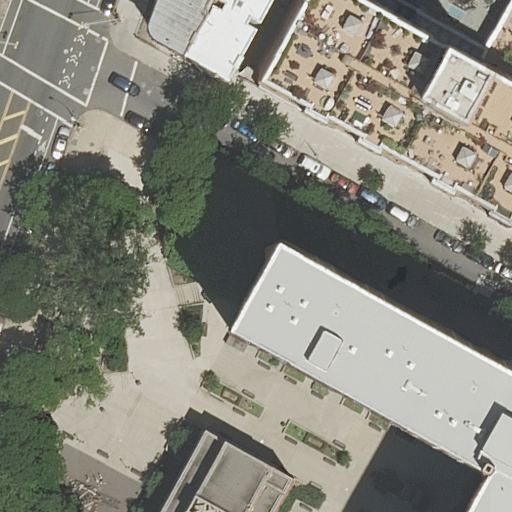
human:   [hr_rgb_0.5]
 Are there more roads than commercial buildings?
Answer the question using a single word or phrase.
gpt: yes

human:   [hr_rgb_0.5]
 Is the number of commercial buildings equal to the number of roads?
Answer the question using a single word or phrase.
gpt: no

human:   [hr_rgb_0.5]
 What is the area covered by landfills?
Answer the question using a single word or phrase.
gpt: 0m2

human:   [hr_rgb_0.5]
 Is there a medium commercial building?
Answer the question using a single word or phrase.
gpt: no

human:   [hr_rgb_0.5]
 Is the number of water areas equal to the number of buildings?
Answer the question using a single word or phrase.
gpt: no

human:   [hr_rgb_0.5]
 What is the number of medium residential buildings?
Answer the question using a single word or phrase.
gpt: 4

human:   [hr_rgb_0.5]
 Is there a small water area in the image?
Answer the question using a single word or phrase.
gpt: no

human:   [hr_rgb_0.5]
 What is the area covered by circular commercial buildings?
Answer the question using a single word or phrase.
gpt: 0m2

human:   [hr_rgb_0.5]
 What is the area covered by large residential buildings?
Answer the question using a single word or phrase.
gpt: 3352m2

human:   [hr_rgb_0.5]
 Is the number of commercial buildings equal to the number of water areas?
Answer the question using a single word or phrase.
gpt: yes

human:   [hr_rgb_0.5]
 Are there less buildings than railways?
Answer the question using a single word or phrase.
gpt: no

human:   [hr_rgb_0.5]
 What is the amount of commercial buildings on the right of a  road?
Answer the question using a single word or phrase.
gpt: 0

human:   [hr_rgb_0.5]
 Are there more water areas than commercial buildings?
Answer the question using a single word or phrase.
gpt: no

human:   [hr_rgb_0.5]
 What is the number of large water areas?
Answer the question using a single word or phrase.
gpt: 0

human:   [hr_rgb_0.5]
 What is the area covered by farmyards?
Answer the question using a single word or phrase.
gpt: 0m2

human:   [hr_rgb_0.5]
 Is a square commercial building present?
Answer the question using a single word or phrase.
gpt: no

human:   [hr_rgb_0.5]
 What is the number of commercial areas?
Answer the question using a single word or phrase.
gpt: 0

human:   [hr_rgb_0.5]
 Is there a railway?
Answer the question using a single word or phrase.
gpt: no

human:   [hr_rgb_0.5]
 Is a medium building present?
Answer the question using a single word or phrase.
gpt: yes

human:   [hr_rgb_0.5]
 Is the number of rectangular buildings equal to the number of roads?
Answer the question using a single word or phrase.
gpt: yes

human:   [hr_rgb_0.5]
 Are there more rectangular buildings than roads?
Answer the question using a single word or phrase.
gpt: no

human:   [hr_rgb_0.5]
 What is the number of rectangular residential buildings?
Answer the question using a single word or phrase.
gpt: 3

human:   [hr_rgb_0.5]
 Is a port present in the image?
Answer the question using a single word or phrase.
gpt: no

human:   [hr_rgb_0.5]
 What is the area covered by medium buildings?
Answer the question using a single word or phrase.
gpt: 1113m2

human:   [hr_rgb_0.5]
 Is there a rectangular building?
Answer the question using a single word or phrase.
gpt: yes

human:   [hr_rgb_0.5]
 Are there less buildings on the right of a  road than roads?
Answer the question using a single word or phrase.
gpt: no

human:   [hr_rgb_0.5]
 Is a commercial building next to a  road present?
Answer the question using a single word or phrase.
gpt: no

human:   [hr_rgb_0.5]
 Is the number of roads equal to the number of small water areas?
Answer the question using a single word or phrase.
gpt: no

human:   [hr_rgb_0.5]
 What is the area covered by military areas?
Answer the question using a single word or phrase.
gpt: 0m2

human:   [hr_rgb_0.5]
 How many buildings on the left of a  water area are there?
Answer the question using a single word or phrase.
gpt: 0

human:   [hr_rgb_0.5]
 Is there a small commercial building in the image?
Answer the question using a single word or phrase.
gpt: no

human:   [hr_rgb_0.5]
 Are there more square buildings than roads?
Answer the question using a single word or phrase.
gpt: no

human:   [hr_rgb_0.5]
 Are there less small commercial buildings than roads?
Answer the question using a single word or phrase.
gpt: yes

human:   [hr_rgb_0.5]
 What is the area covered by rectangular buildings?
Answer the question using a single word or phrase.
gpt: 975m2

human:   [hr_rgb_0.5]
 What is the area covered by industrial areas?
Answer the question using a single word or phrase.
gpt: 0m2

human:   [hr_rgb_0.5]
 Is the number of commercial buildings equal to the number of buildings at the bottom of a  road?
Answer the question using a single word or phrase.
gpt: no